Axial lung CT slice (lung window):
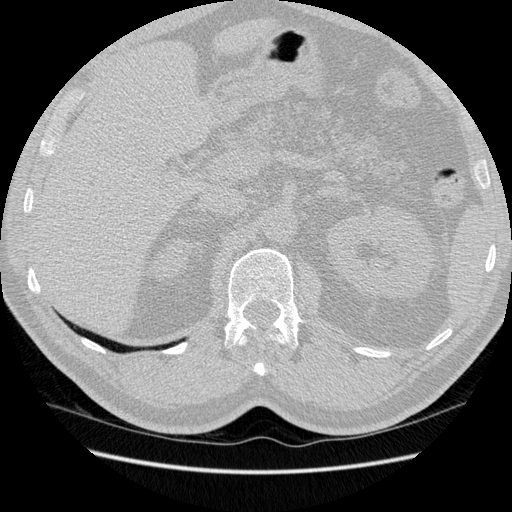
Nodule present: no